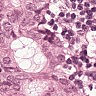
Metastatic tissue present: yes